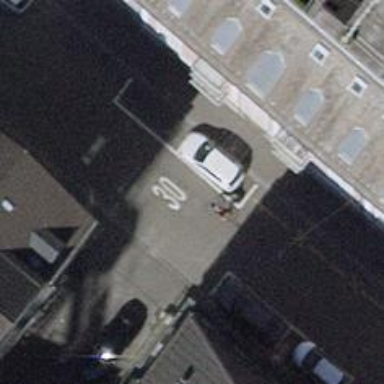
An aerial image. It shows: Parking lane.